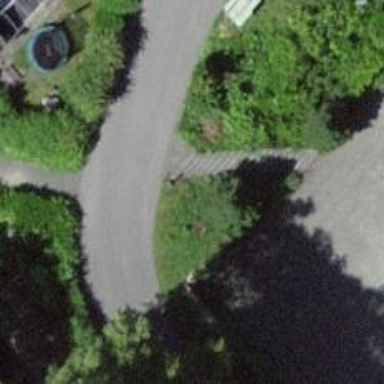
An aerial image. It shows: Set of steps on the road.